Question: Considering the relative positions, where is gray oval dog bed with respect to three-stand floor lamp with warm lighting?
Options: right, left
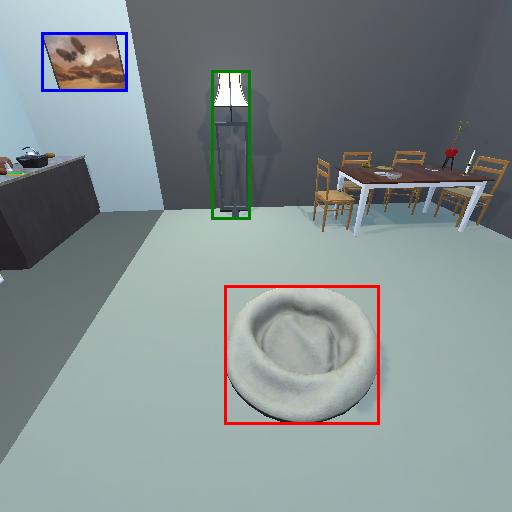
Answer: right